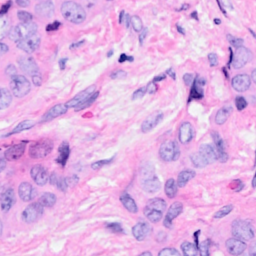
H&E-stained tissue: Breast